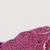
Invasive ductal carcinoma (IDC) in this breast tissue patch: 0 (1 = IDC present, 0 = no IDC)